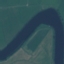
Land use / land cover class: River